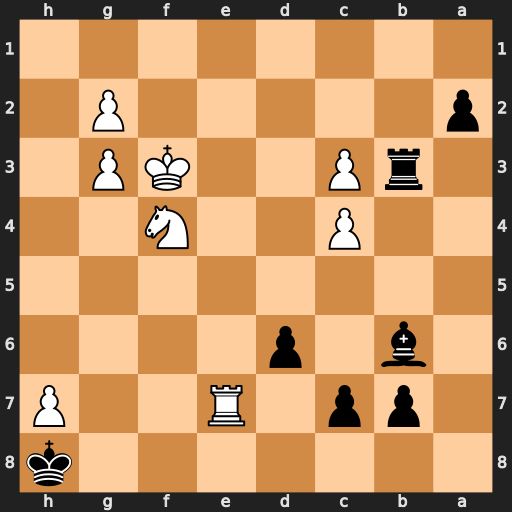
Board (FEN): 7k/1pp1R2P/1b1p4/8/2P2N2/1rP2KP1/p5P1/8
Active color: b
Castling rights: -
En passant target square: -
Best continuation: Rxc3+ Kg4 Rxc4